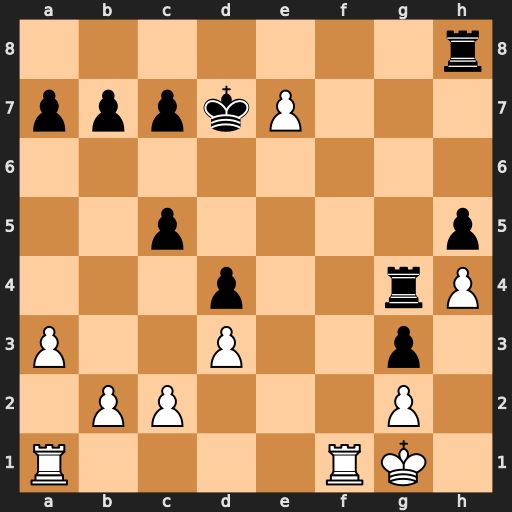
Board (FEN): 7r/pppkP3/8/2p4p/3p2rP/P2P2p1/1PP3P1/R4RK1
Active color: w
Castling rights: -
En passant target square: -
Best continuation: Rf8 Kxe7 Rxh8